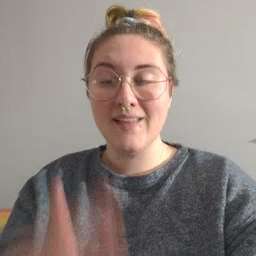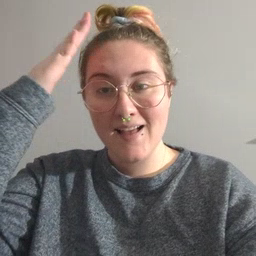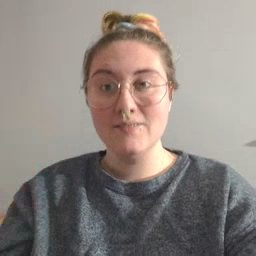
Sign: hat